Field crop: maize
Growth stage: 2
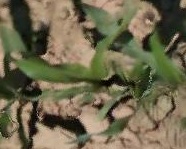
Species: maize